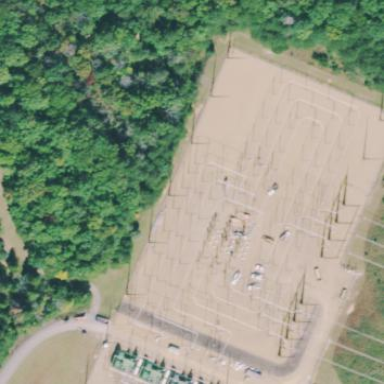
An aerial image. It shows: Transmission substation.